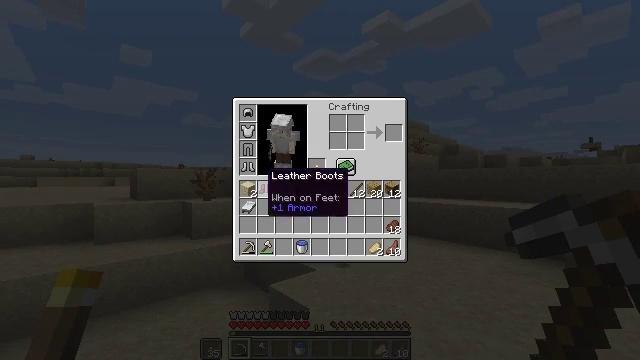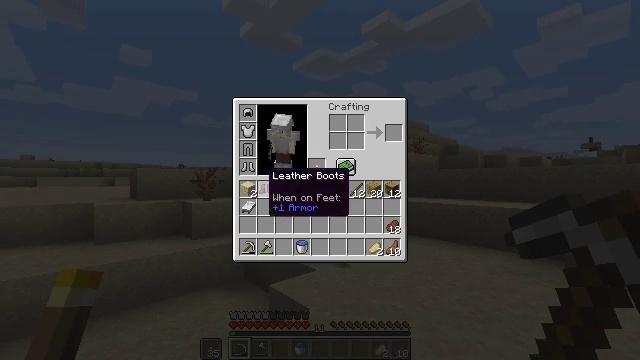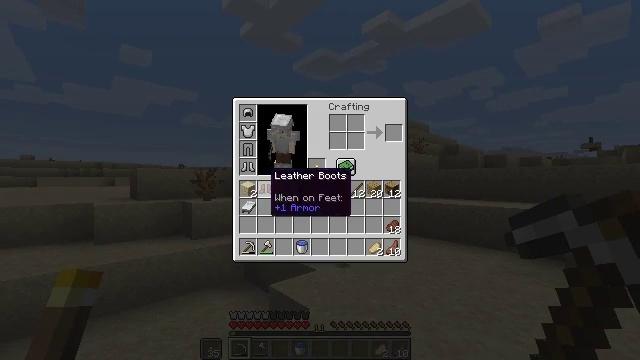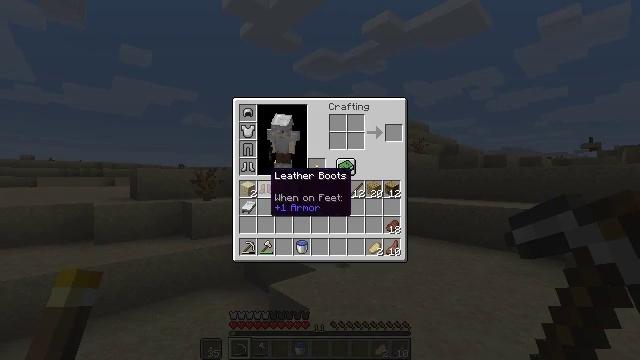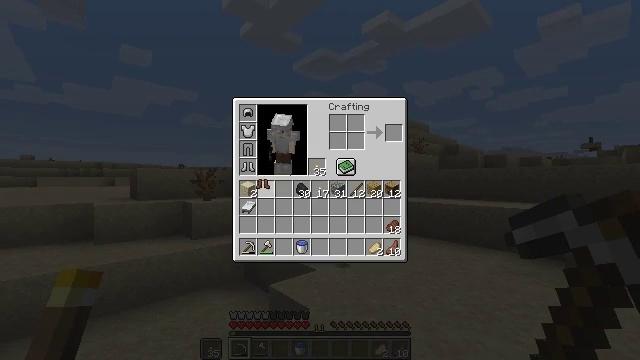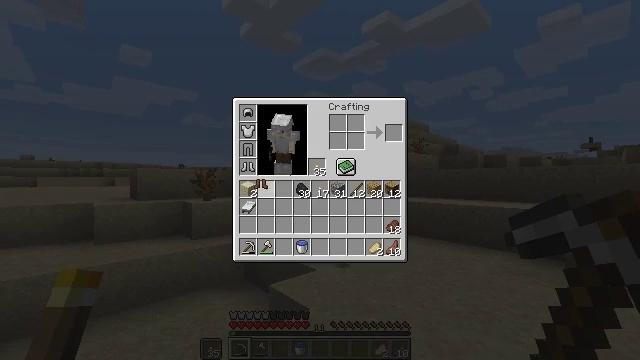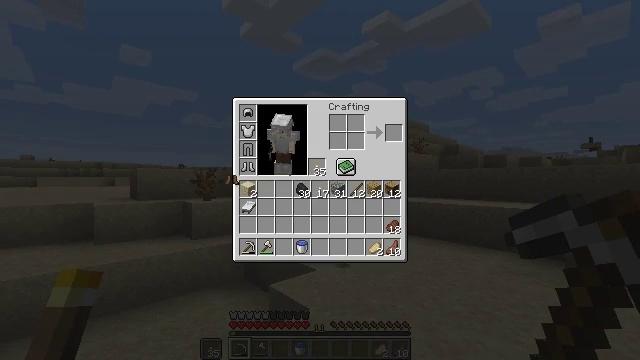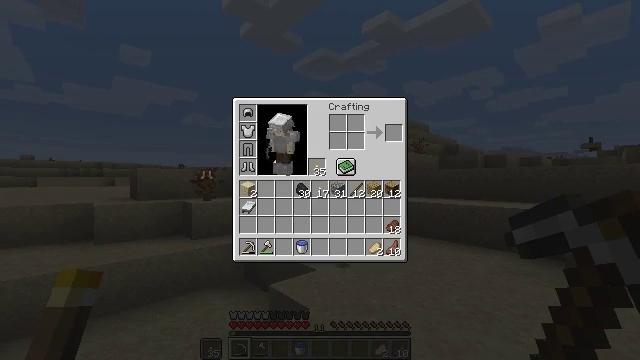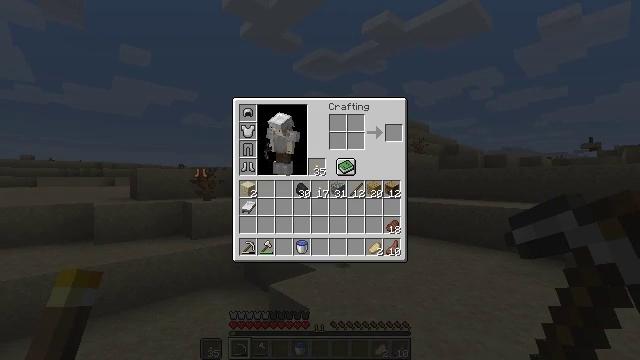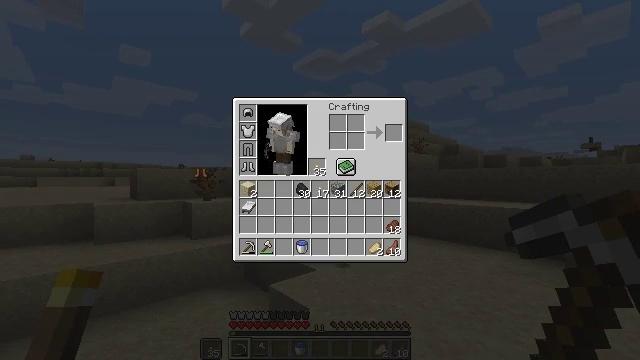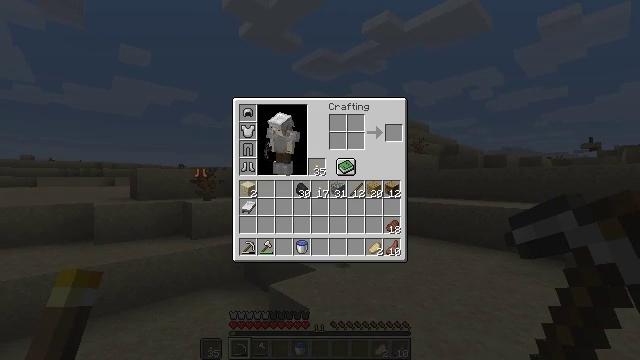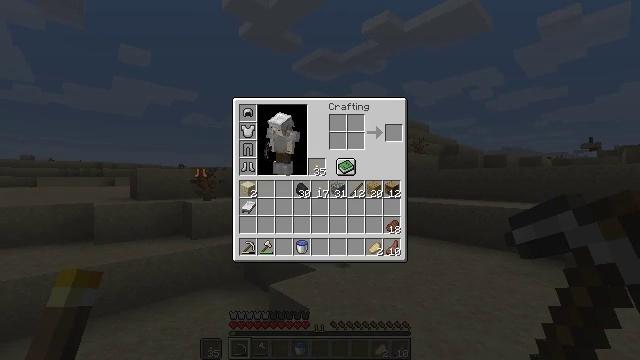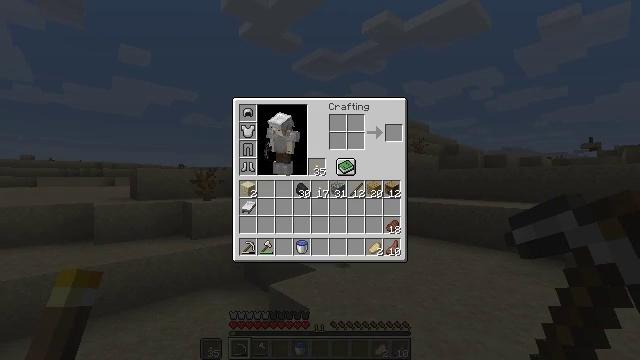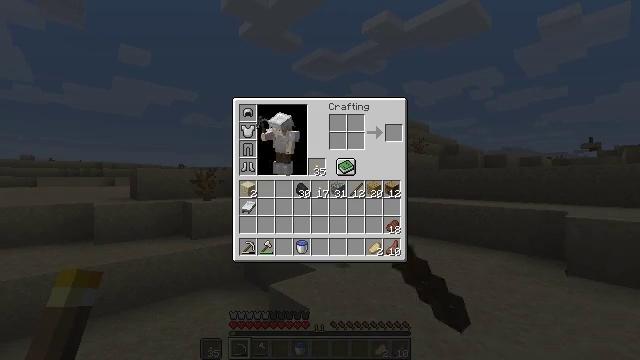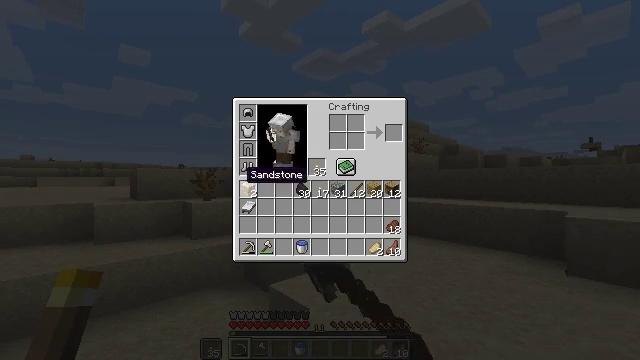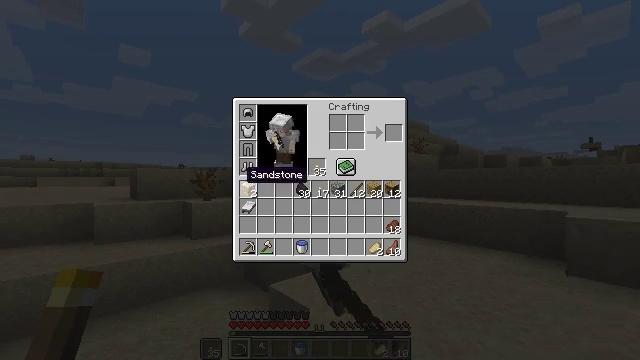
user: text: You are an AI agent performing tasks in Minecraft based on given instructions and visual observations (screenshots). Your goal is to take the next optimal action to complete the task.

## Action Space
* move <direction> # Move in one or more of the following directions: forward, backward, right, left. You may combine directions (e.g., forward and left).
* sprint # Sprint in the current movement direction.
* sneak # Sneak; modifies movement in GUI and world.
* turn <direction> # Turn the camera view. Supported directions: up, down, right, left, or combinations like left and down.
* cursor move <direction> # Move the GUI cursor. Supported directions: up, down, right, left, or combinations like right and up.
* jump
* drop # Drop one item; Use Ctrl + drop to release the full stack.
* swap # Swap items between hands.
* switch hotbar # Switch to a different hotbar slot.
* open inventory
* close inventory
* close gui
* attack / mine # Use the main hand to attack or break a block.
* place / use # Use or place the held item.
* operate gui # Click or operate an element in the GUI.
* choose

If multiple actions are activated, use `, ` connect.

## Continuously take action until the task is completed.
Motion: motion action
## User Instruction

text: Drop a pair of leather boots.
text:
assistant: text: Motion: no_op
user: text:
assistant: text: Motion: no_op
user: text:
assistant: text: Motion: no_op
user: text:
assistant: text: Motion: operate gui
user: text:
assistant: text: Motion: operate gui
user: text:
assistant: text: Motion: cursor move left
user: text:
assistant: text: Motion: cursor move left
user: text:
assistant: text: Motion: no_op
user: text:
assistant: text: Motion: operate gui
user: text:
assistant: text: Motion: operate gui
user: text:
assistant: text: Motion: operate gui
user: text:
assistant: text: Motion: no_op
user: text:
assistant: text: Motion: cursor move right and down
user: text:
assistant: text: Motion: cursor move right
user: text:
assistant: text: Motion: no_op
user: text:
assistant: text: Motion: no_op
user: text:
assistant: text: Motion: no_op